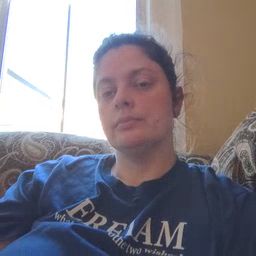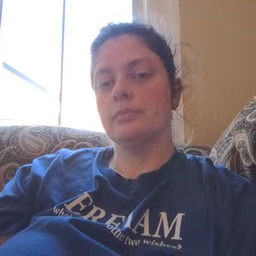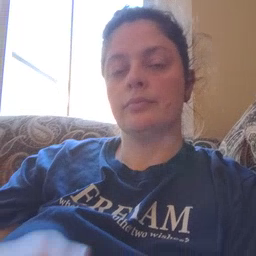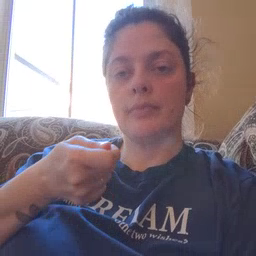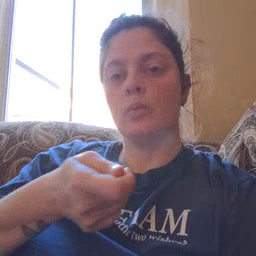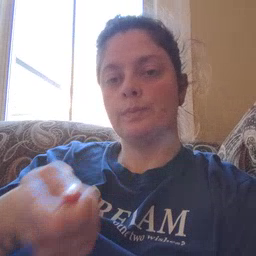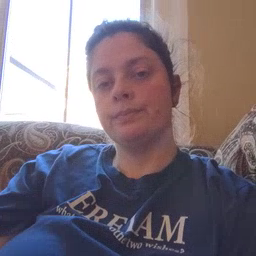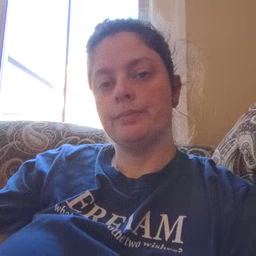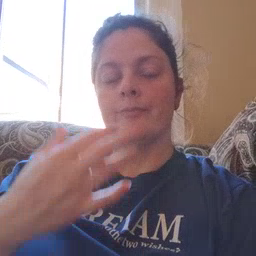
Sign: vacuum